Field crop: maize
Growth stage: 2
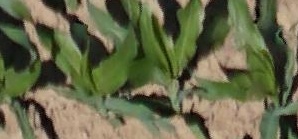
Species: maize